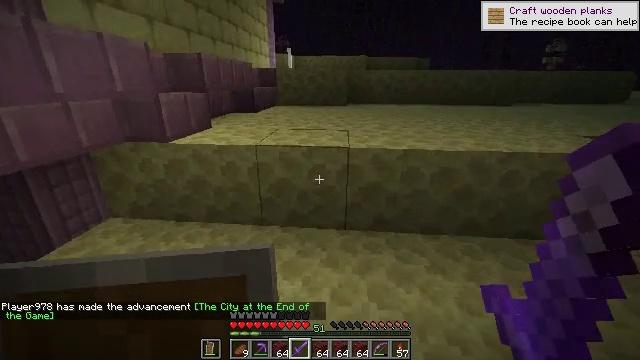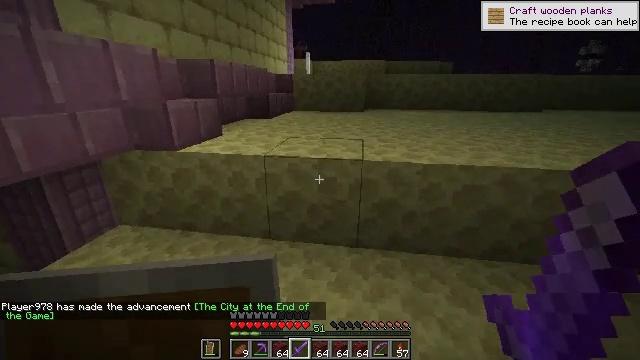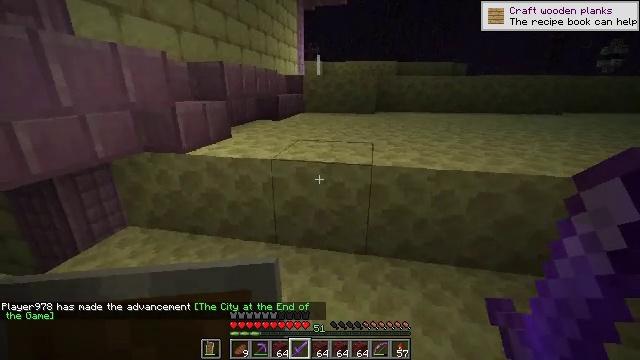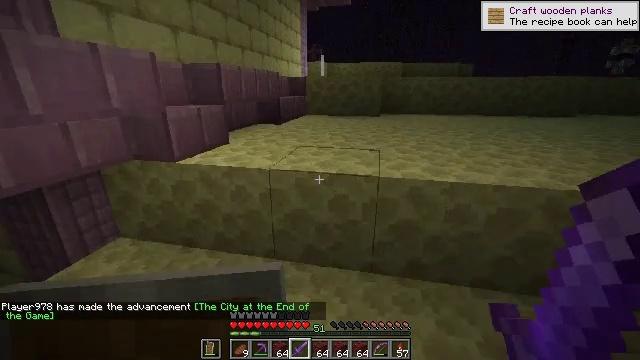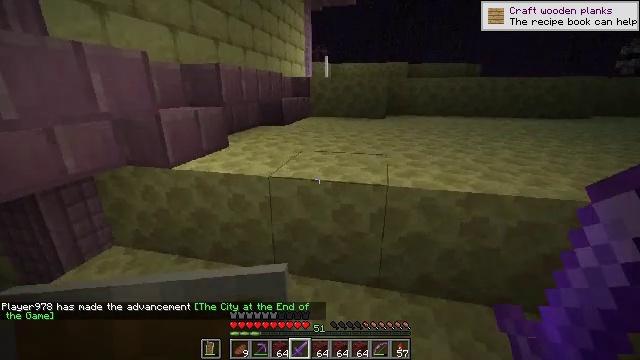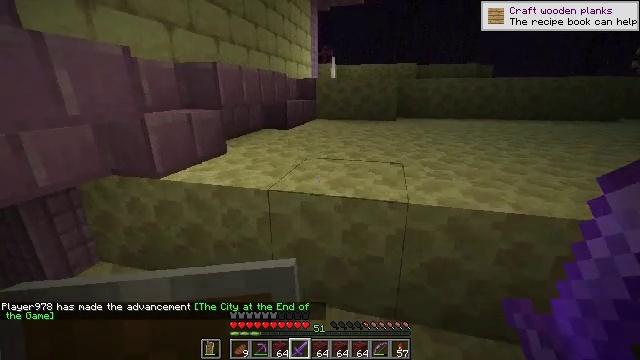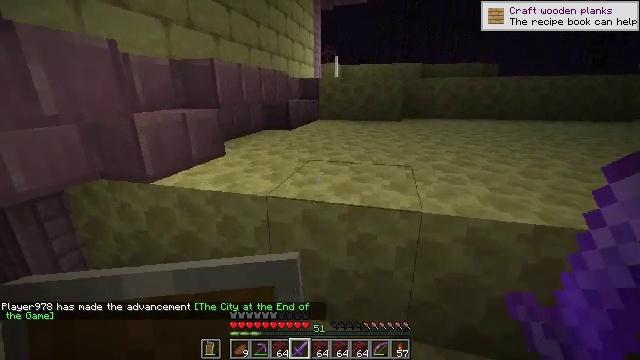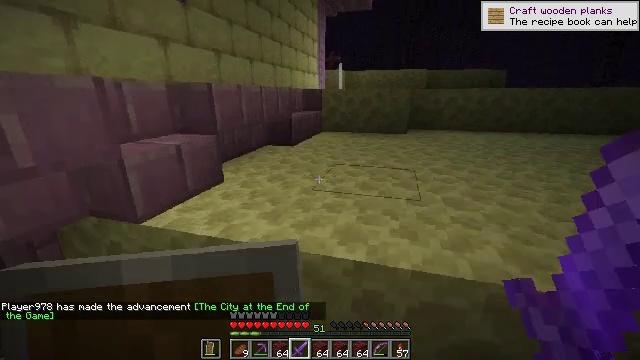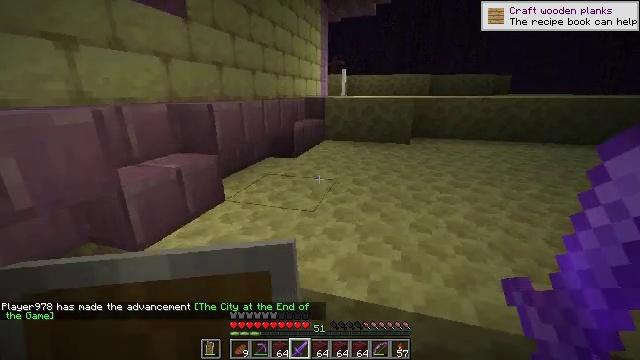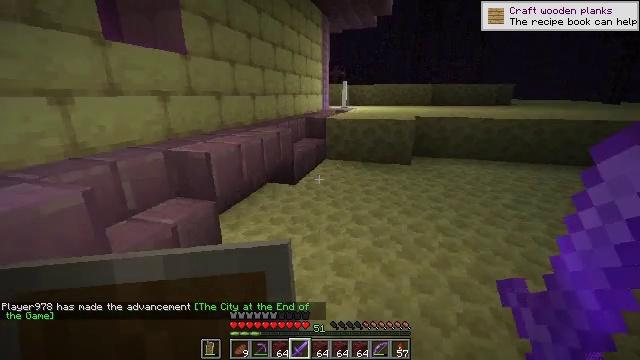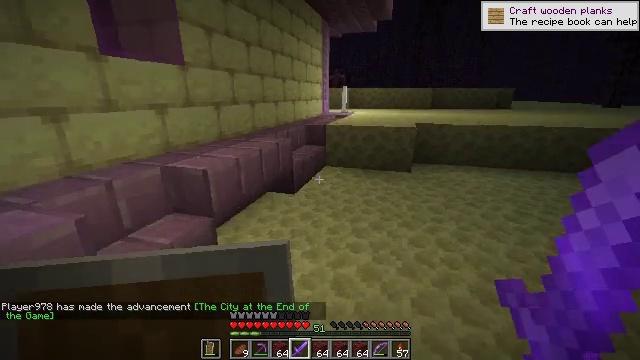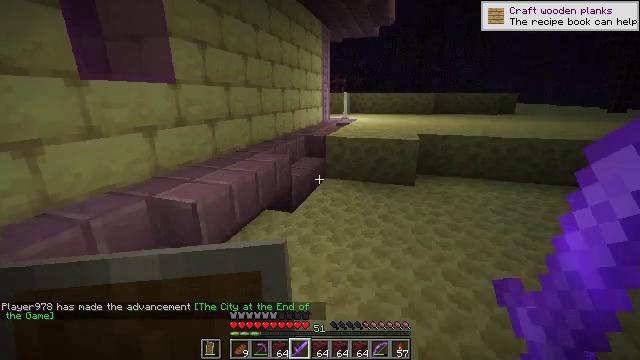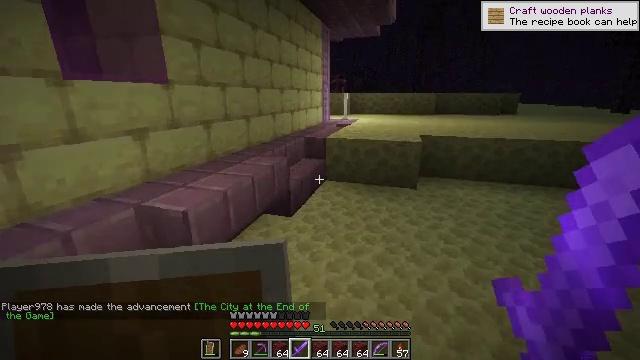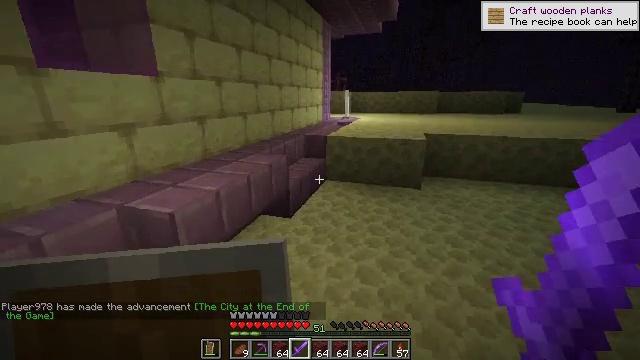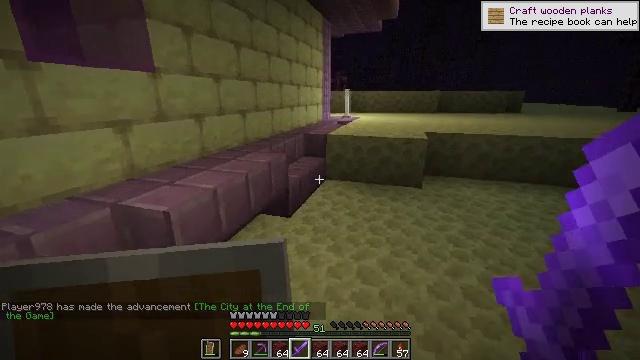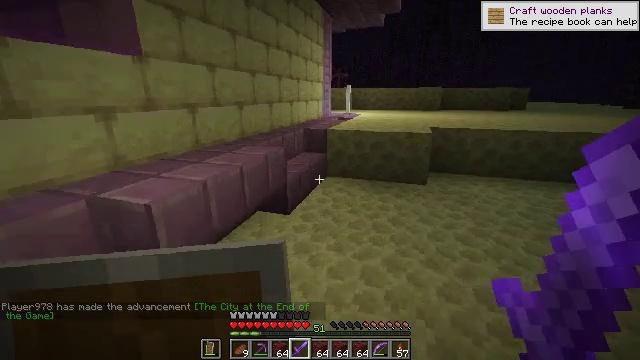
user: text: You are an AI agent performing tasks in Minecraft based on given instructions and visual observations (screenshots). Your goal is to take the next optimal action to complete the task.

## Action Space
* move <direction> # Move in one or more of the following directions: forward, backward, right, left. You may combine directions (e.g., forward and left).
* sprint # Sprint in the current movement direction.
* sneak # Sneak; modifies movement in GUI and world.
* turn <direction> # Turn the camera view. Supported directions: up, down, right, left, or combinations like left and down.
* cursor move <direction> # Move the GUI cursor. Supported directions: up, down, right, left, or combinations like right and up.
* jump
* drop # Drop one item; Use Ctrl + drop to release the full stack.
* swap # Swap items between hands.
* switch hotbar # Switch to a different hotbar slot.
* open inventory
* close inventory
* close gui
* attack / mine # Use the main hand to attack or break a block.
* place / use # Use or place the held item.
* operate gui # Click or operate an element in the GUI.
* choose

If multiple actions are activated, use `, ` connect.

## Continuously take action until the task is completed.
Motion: motion action
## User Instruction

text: Retrieve end stone bricks from the end.
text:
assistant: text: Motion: move forward, turn left
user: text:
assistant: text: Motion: move forward, turn left
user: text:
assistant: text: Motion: move forward
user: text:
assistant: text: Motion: move forward
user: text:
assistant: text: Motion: move forward, turn left
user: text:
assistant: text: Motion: move forward
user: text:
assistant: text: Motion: move forward, jump
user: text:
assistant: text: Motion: move forward, jump
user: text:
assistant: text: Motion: move forward, jump
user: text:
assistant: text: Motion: move forward, jump
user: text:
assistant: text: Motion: move forward, jump
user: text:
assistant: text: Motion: move forward, jump
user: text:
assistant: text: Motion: move forward
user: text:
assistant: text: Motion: move forward
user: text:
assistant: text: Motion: move forward
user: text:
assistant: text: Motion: move forward
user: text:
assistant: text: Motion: move forward
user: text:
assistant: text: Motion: move forward and move right
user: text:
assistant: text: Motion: move forward and move right
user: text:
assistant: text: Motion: move forward and move right
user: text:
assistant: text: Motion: move forward and move right
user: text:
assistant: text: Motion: move forward and move right
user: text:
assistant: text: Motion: move forward and move right
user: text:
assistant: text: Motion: move forward
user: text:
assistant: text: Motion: move forward
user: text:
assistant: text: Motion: move forward
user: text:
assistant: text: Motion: move forward
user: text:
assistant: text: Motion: move forward
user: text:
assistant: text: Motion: move forward
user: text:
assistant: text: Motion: move forward